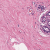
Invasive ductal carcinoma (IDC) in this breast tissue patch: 0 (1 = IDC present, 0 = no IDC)